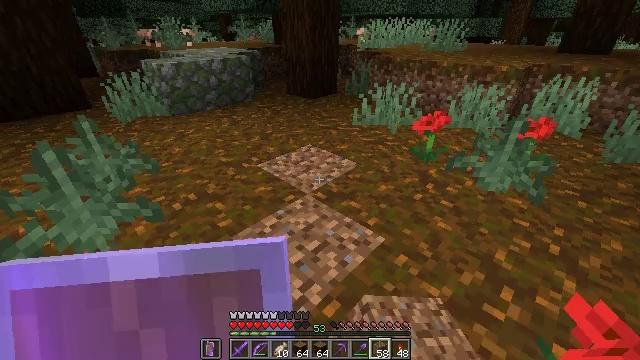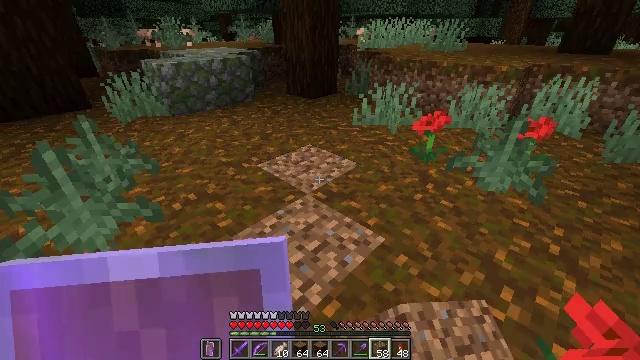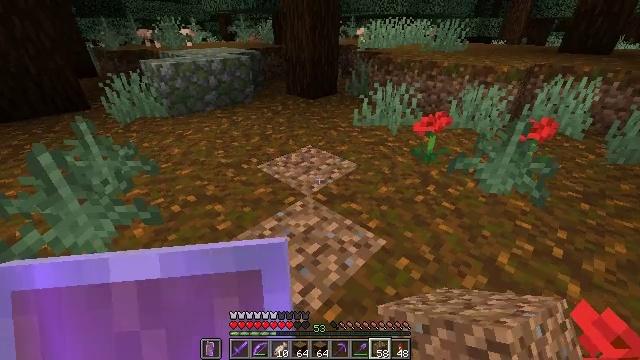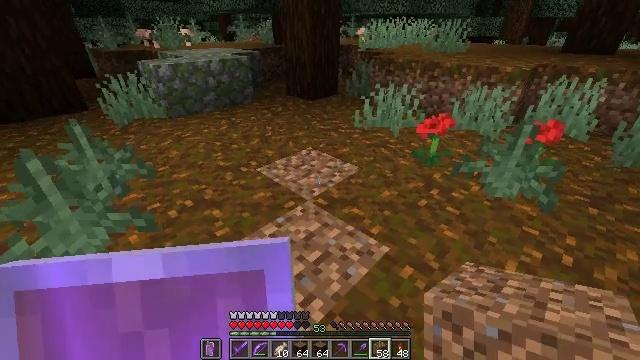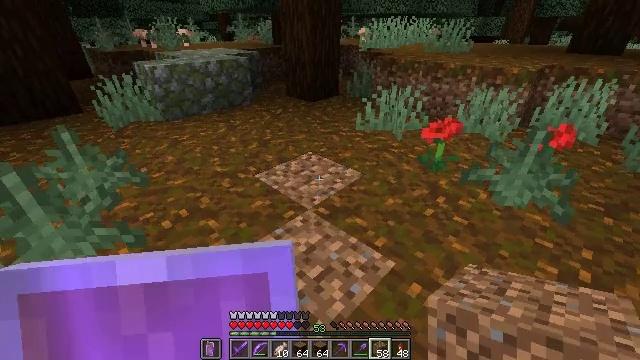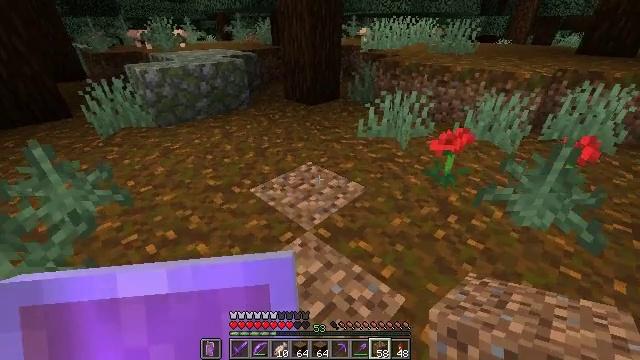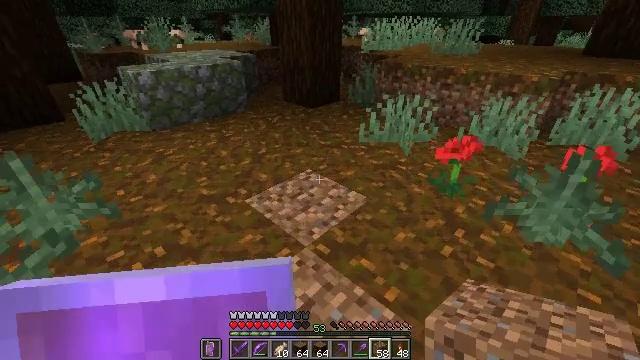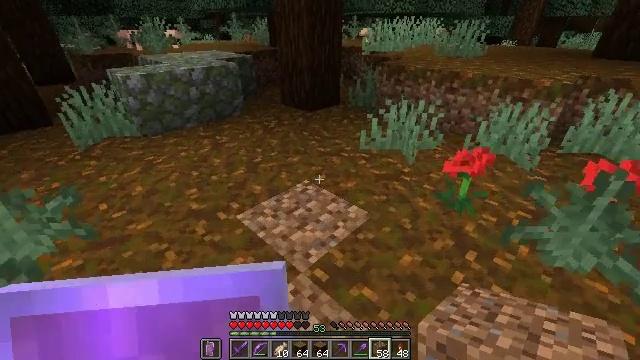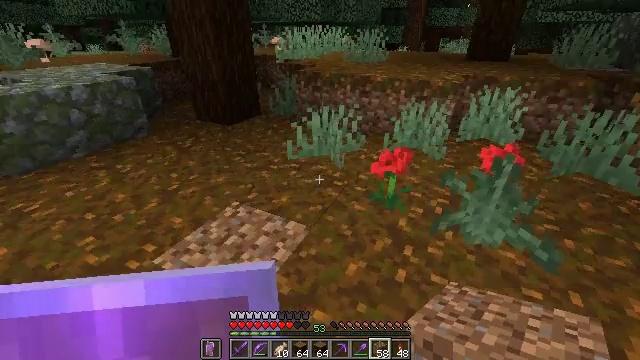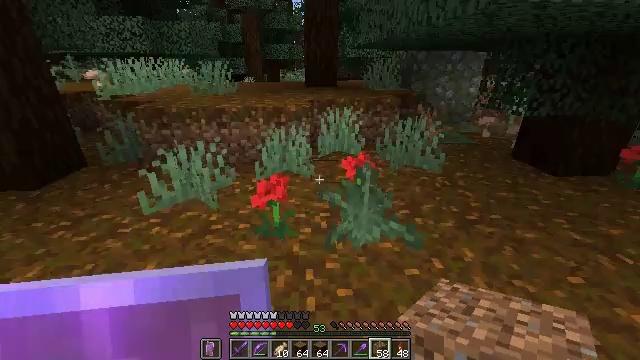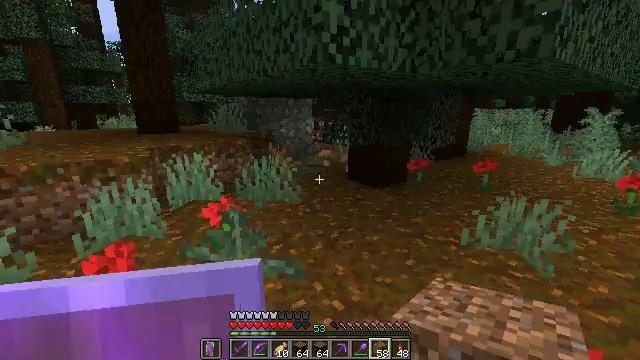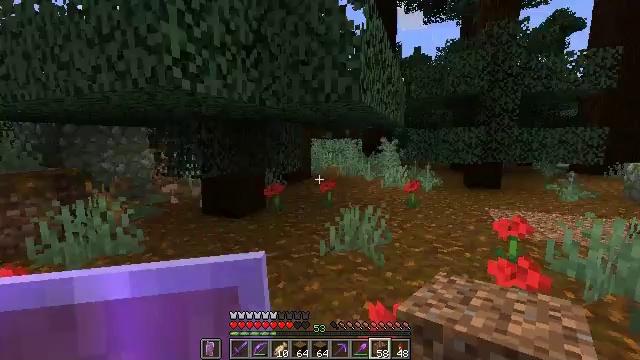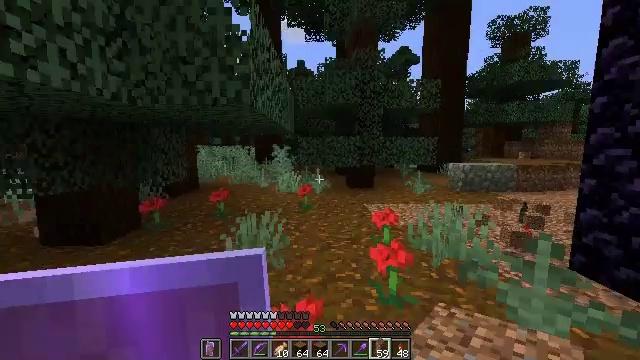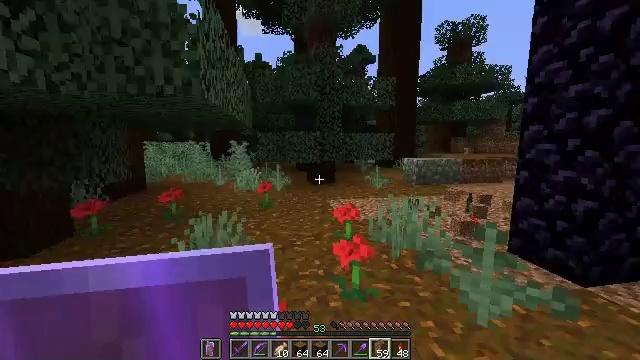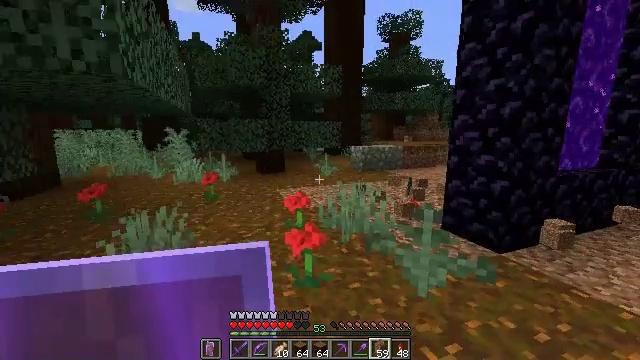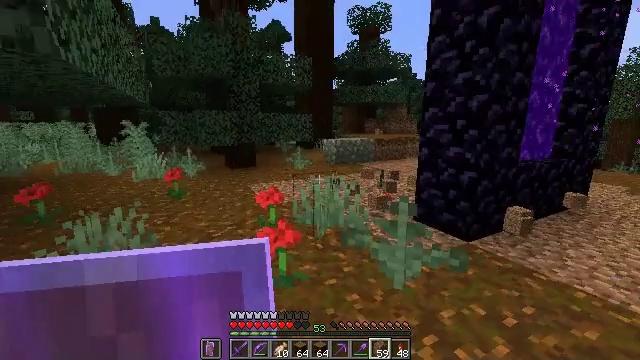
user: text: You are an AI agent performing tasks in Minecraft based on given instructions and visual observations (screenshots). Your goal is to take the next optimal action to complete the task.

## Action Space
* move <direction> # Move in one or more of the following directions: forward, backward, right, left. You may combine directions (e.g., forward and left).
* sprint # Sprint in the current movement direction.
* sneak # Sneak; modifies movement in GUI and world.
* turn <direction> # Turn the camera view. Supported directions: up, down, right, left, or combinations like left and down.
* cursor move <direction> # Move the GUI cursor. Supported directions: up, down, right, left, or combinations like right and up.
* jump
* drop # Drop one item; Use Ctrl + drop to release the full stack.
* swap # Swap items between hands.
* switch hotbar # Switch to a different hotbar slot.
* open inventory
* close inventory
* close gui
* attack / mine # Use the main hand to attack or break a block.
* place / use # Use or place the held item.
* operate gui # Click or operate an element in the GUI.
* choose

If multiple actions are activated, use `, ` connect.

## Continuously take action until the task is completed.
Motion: motion action
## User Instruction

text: Mine the podzol from the ground.
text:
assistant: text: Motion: no_op
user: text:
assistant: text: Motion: move forward
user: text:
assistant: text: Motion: move forward
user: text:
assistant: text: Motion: move forward
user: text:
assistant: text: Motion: move forward
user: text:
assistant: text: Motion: move forward
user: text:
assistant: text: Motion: move forward
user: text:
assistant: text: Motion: move forward, turn right and up
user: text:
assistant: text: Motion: turn right and up
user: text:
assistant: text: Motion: turn right and up
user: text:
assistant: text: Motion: turn right and up
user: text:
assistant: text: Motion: turn right and up
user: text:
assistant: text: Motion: move forward, turn right
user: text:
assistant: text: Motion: move forward, turn right and down
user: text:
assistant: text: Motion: move forward, turn right and down
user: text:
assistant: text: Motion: move forward
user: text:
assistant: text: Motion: move forward, turn left
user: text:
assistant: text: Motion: move forward, sprint
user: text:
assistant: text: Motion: move forward, sprint
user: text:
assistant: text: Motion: move forward, sprint
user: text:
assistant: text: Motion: move forward, sprint
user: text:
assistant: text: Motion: move forward, sprint
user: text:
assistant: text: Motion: move forward, sprint
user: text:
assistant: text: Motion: move forward, sprint
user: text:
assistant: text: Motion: move forward, sprint
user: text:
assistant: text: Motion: move forward, sprint
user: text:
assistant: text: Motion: move forward, sprint
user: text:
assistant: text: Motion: move forward, sprint
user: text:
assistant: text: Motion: move forward, sprint, turn right
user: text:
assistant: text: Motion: move forward, sprint, turn right and down